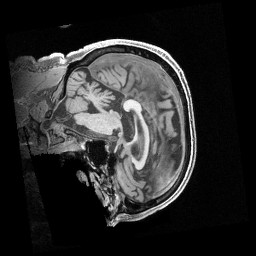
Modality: T1w
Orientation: sagittal
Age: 77
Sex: male
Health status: healthy
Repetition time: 2.4 s
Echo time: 0.00222 s